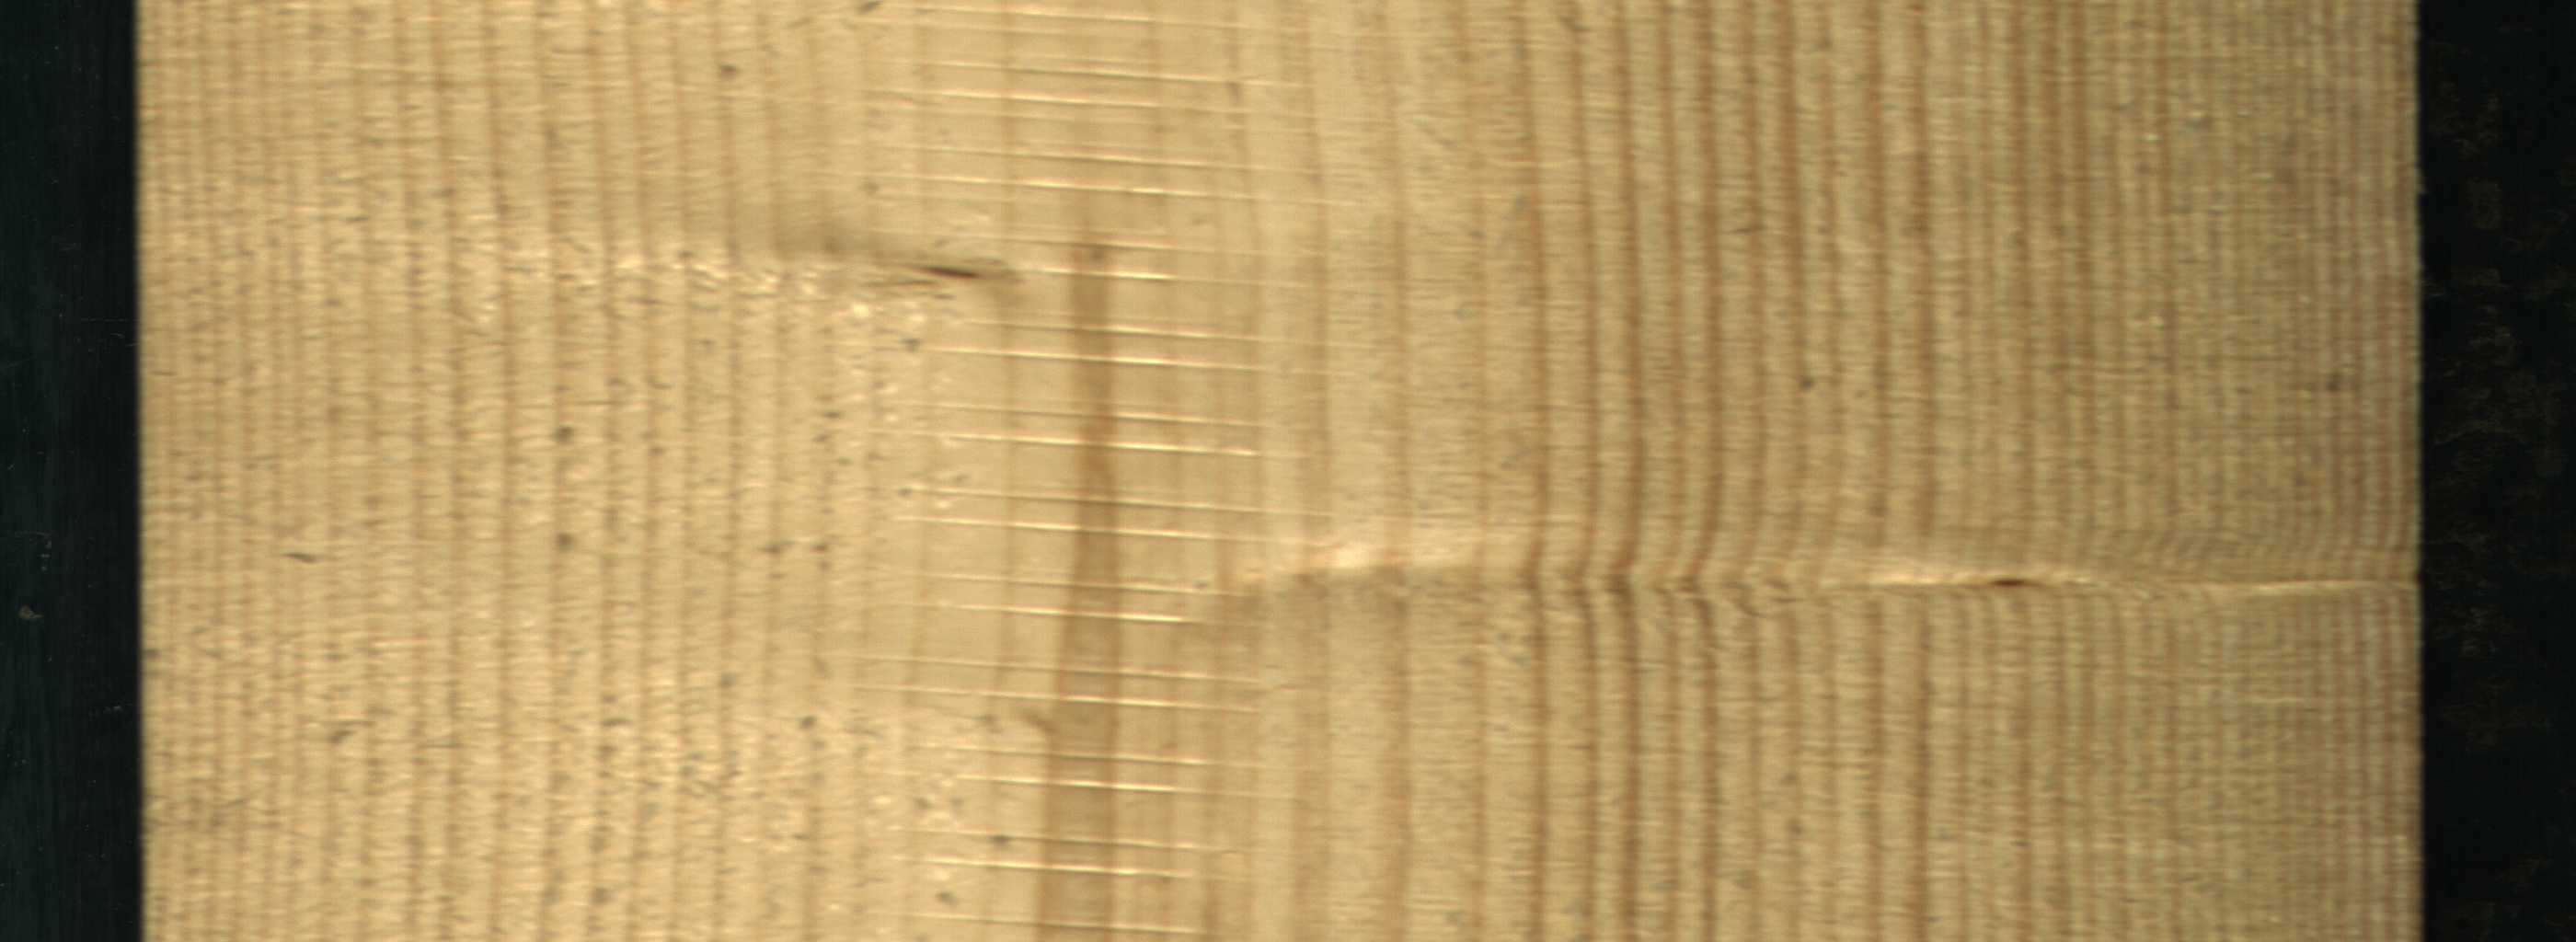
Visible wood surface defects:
Live_Knot
Live_Knot